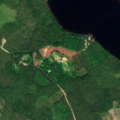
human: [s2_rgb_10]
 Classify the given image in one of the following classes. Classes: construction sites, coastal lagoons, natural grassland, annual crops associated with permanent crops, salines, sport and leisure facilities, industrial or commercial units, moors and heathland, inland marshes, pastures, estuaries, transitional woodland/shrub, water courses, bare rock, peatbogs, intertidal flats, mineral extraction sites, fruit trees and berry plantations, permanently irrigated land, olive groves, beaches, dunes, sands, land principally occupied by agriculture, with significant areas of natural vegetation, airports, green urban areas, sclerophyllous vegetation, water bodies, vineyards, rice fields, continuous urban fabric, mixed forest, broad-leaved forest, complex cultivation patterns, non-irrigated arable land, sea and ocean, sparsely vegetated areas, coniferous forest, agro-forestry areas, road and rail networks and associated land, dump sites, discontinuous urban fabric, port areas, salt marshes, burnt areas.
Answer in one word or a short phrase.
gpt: coniferous forest, mixed forest, transitional woodland/shrub, water bodies